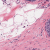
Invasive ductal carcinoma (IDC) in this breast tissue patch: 0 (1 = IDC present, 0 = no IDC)